Question:
I have a structure like above and they are individual controls not a gridview so when a user fills the respective section only it should get entered into the DB but all the other fields also getting inserted.
'''
InsertObjectives(lblCommunication.Text, tbObj1.Text, tbRating.Text, tbStrength.Text, cmn.Type, cmn.Contribution, cmn.ContributionRemarks);
InsertObjectives(lblDomain.Text, tbObj2.Text, tbRating1.Text, tbStrength1.Text, cmn.Type, cmn.Contribution, cmn.ContributionRemarks);
InsertObjectives(lblLeadership.Text, tbObj3.Text, tbRating2.Text, tbSTrength2.Text, cmn.Type, cmn.Contribution, cmn.ContributionRemarks);
InsertObjectives(lblBehavior.Text, tbObj4.Text, tbRating3.Text, tbStrength3.Text, cmn.Type, cmn.Contribution, cmn.ContributionRemarks);
public void InsertObjectives(string lbl, string txtobj, string tbrating, string tbstr,string strType,string strContribution,string strRemarks)
{
Common cmn = new Common();
cmn.InsertObject(lbl, txtobj, tbrating, tbstr,strType,strContribution,strRemarks);
}
'''
Any help on this problem??
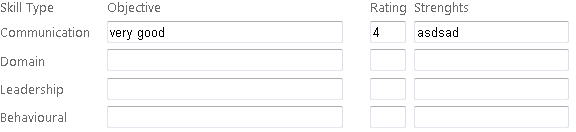
Answer: Similarly, you can do it for the rest of the fields:
'''
if (tbObj1.Text.Length > 0 &&
tbRating.Text.Length > 0 &&
tbStrength.Text.Length > 0)
{
InsertObjectives(lblCommunication.Text, tbObj1.Text, tbRating.Text, tbStrength.Text, cmn.Type, cmn.Contribution, cmn.ContributionRemarks);
}
'''
OR, define this method:
'''
bool CheckInputReady(params TextBox[] txtBoxes)
{
bool inputReady = true;
for (int i = 0; i < txtBoxes.Length; i++)
{
if (String.IsNullOrEmpty(txtBoxes[i].Text))
{
inputReady = false;
break;
}
}
return inputReady;
}
'''
Usage:
'''
if (CheckInputReady(tbObj1, tbRating, tbStrength))
{
InsertObjectives(lblCommunication.Text, tbObj1.Text, tbRating.Text, tbStrength.Text, cmn.Type, cmn.Contribution, cmn.ContributionRemarks);
}
'''